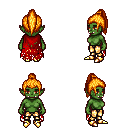
a pixel art fantasy rpg character, female body template, orc, green skin, red tattered cape, gold greaves, light blonde long topknot hairstyle, gold boots, four views (front, back, left, right), 2x2 character sprite sheet, small pixel art, hard edges, no anti-aliasing